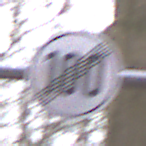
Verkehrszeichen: EndeGeschwindigkeit100
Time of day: MorningAfternoon
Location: Outdoor (Nature)
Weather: Overcast
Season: Autumn
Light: Natural